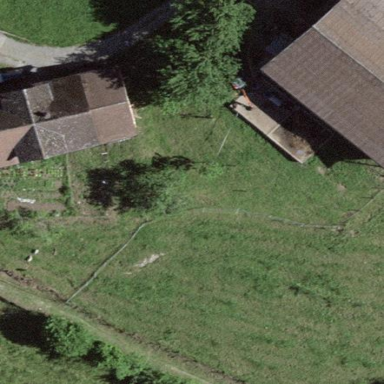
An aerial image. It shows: Farm with farmyard.